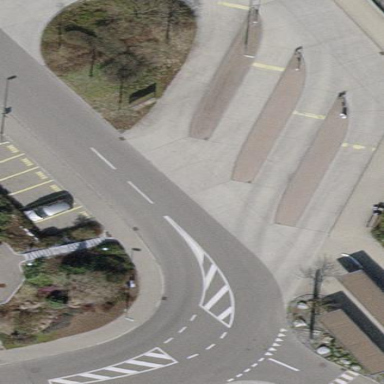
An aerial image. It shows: Bus station which is also public transport station.